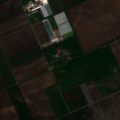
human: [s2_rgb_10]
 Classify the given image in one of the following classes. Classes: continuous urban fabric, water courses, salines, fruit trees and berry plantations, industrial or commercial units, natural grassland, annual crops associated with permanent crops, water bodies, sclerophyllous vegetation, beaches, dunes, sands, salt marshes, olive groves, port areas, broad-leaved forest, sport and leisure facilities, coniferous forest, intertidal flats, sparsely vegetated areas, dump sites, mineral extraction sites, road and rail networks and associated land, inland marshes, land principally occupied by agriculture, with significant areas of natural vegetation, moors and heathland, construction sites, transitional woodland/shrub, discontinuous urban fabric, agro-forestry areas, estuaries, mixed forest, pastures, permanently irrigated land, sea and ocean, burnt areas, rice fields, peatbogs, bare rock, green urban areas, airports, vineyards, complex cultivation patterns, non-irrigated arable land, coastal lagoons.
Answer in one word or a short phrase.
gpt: non-irrigated arable land, broad-leaved forest